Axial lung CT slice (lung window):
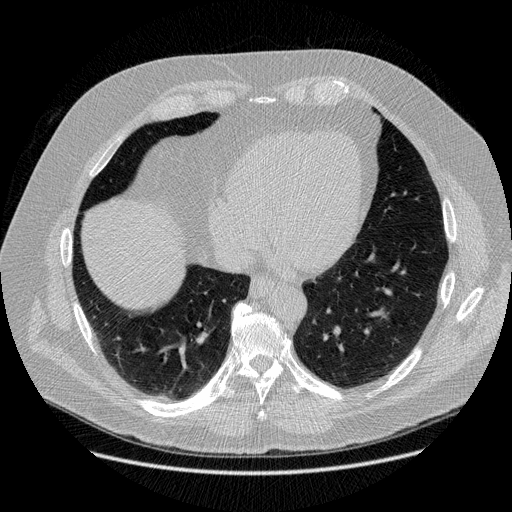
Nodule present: no